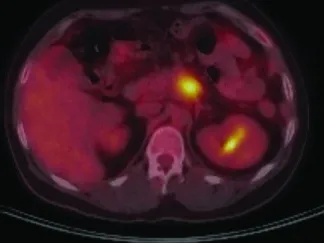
(A, B) Show the PET/CT on September 2011 at the time of disease relapse. (B) Hypermetabilic activity within the surgical bed representing tumor recurrence.
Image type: radiology (pet)